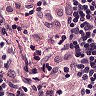
Metastatic tissue present: no